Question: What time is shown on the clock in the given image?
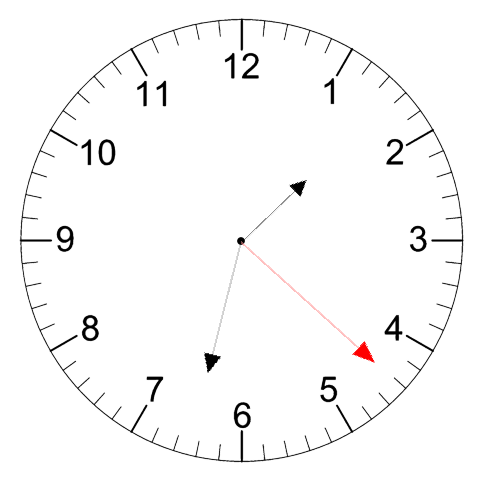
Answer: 01:32:22